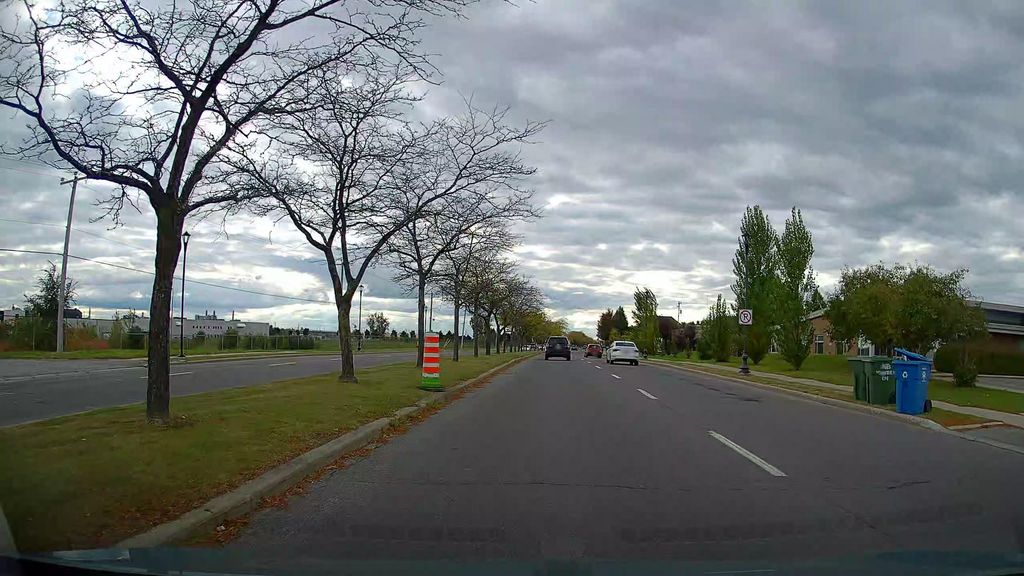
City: montreal